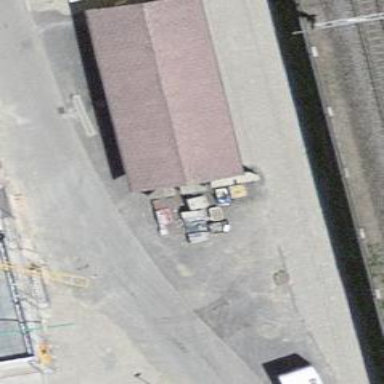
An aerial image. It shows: View of roof of building.